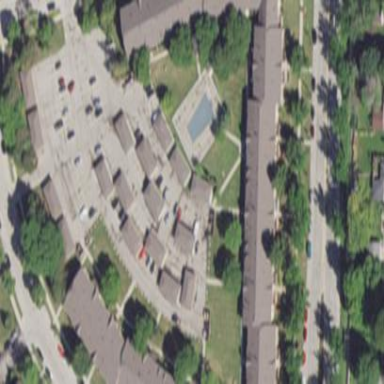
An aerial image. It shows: Garages as the designated land use.